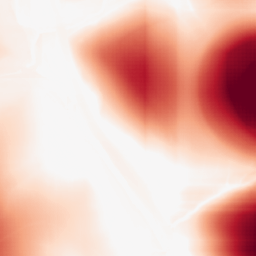
Category: morphological
Decomposition family: rolling_ball
Decomposition parameters: radius: 100
Upsampling method: sinc_hamming
Upsampling parameters: scale: 4
kernel_size: 8
Upsampling scale: 4